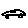
Label: car